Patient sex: M
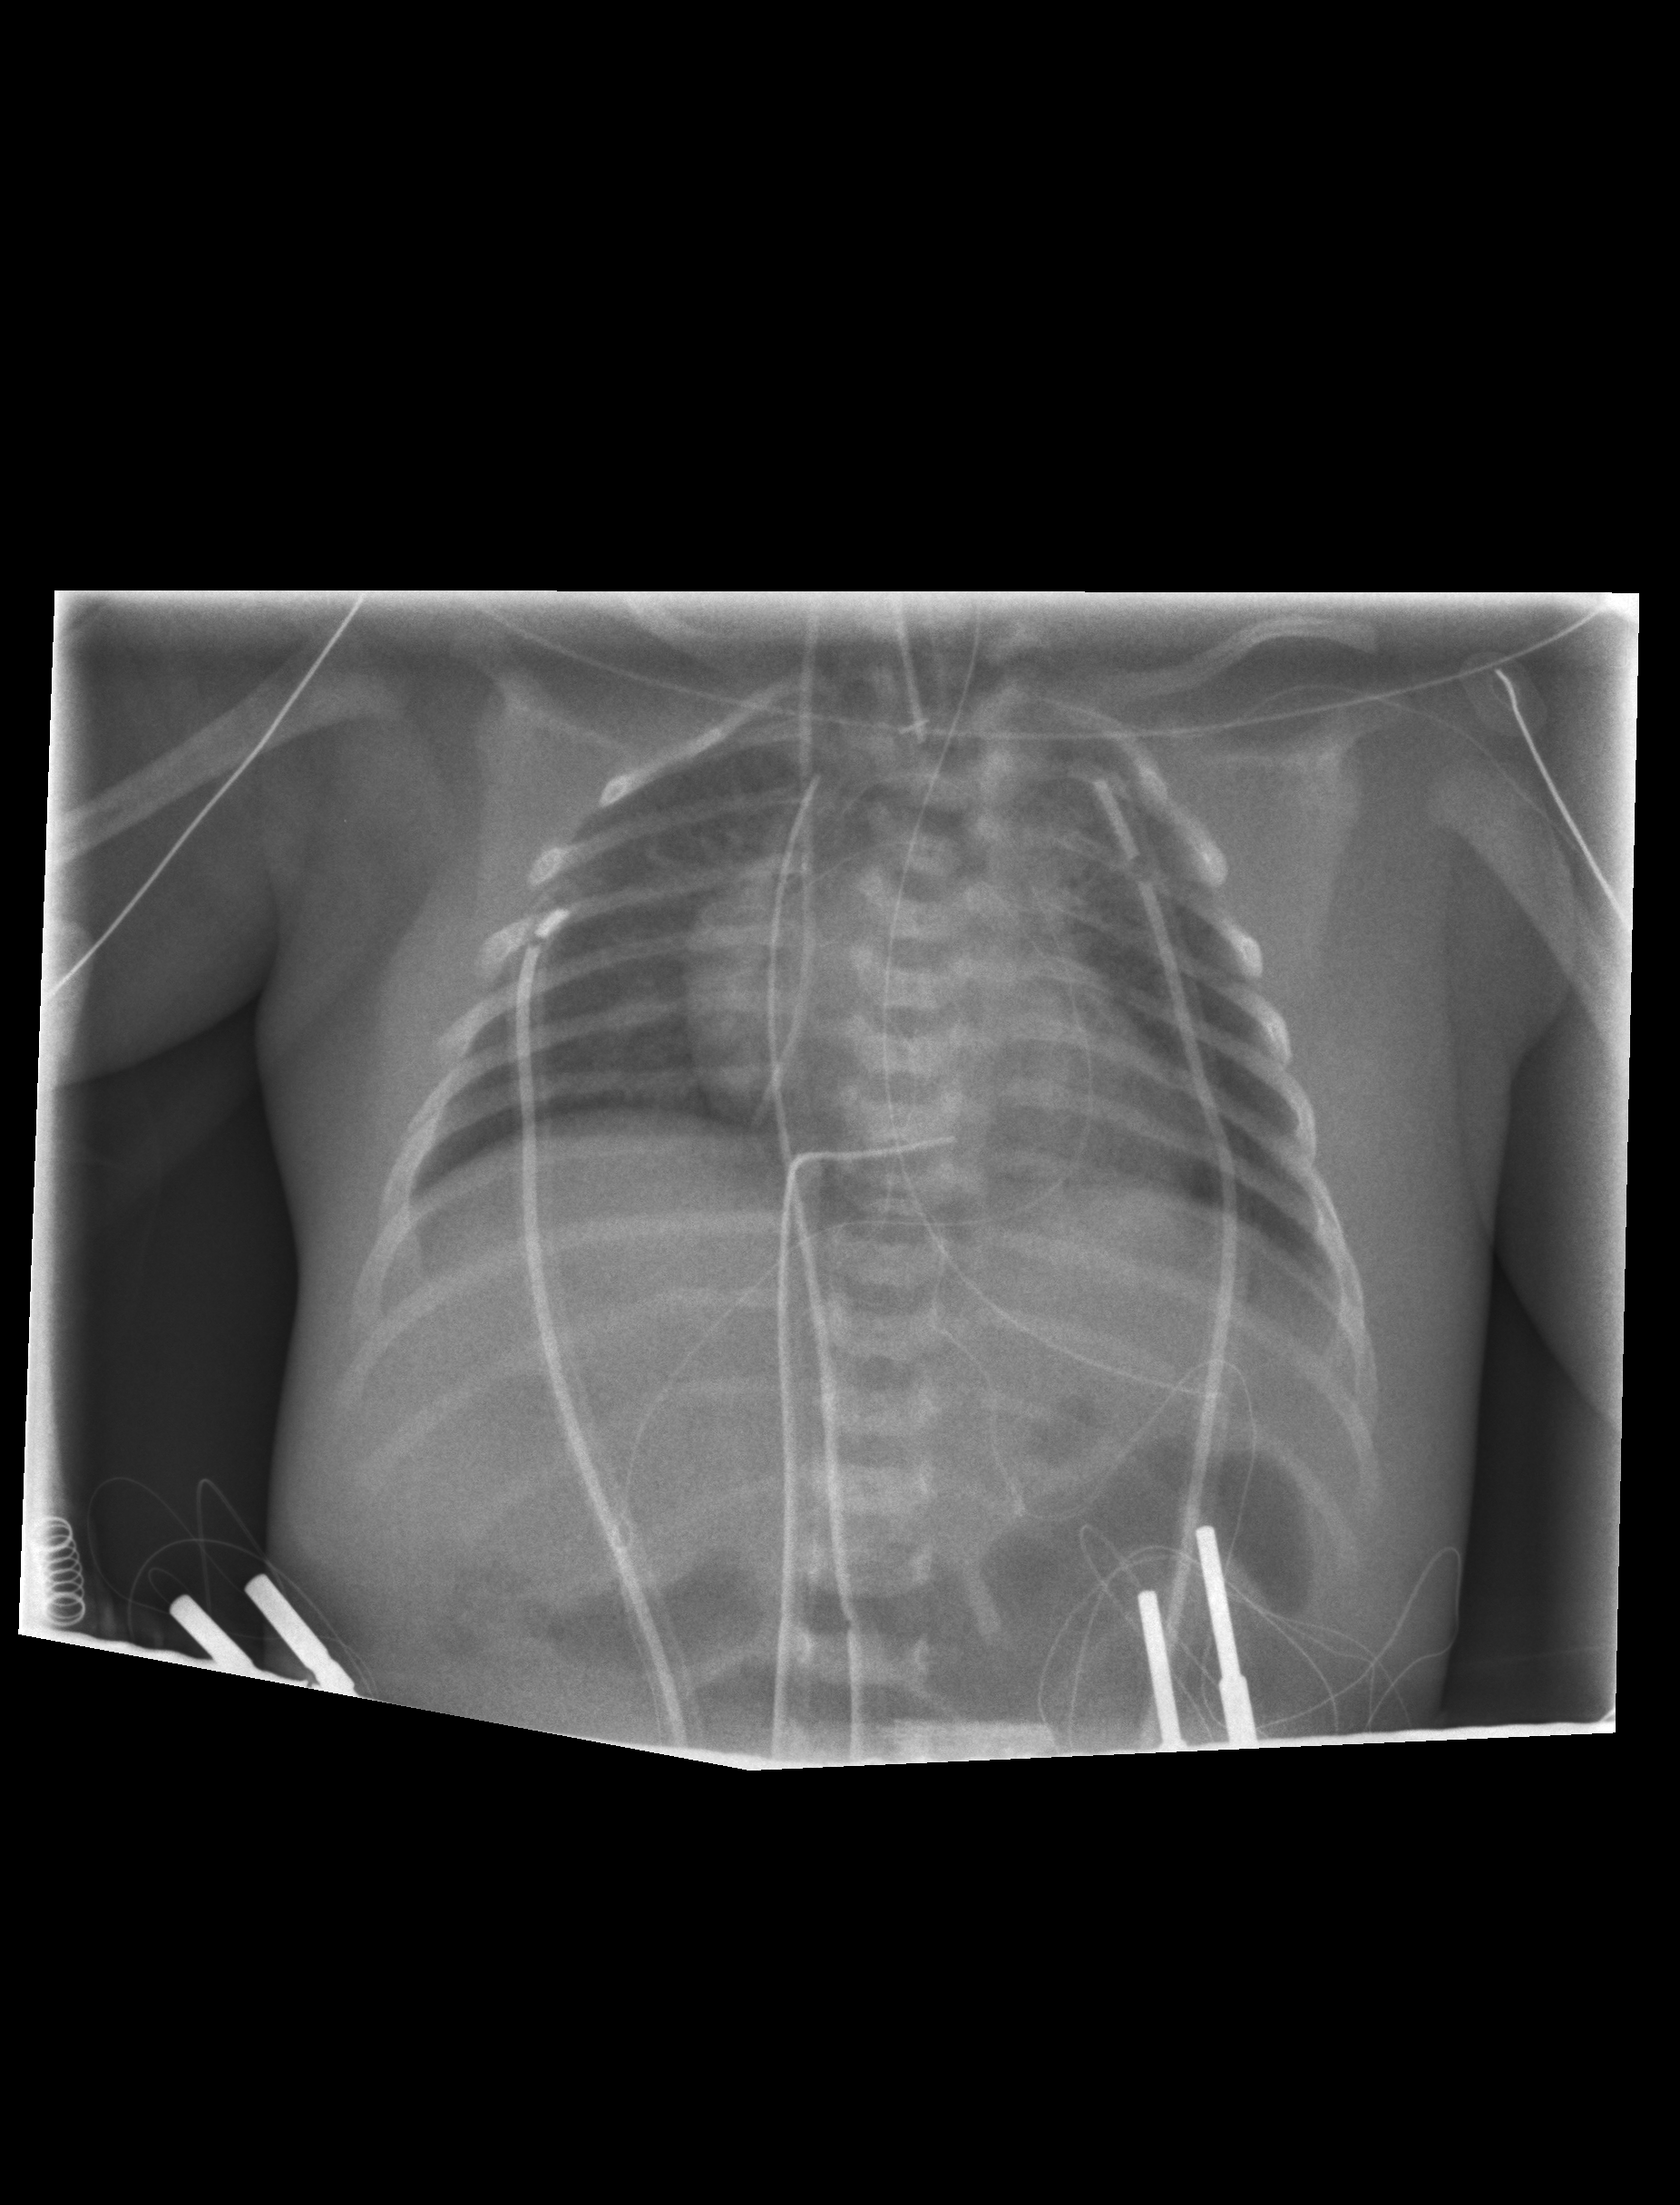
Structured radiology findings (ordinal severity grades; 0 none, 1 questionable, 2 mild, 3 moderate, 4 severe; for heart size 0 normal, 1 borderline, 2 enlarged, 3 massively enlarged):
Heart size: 0
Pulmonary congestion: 0
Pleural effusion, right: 0
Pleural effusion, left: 0
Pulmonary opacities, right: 0
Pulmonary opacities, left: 0
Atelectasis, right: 0
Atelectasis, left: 2